高二 · 度量几何学
集合 $\left\{\alpha \left\lvert\, k \pi+\frac{\pi}{4} \leqslant \alpha \leqslant k \pi+\frac{\pi}{2}\right., k \in \mathbf{Z}\right\}$ 中角所表示的范围(阴影部分)是( )
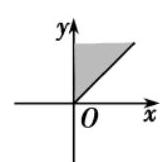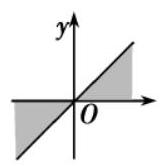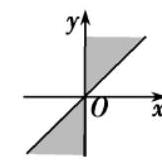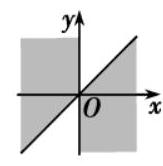
A.

B.

C.

D.
答案: C
解析: $k$ 为偶数时，集合对应的区域为第一象限内直线 $y=x$ 左上部分(包含边界), $k$ 为奇数时，集合对应的区域为第三象限内直线 $y=x$ 的右下部分(包含边界)。故选 C.